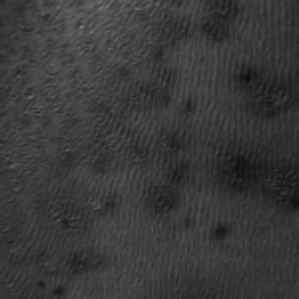
Label: frost